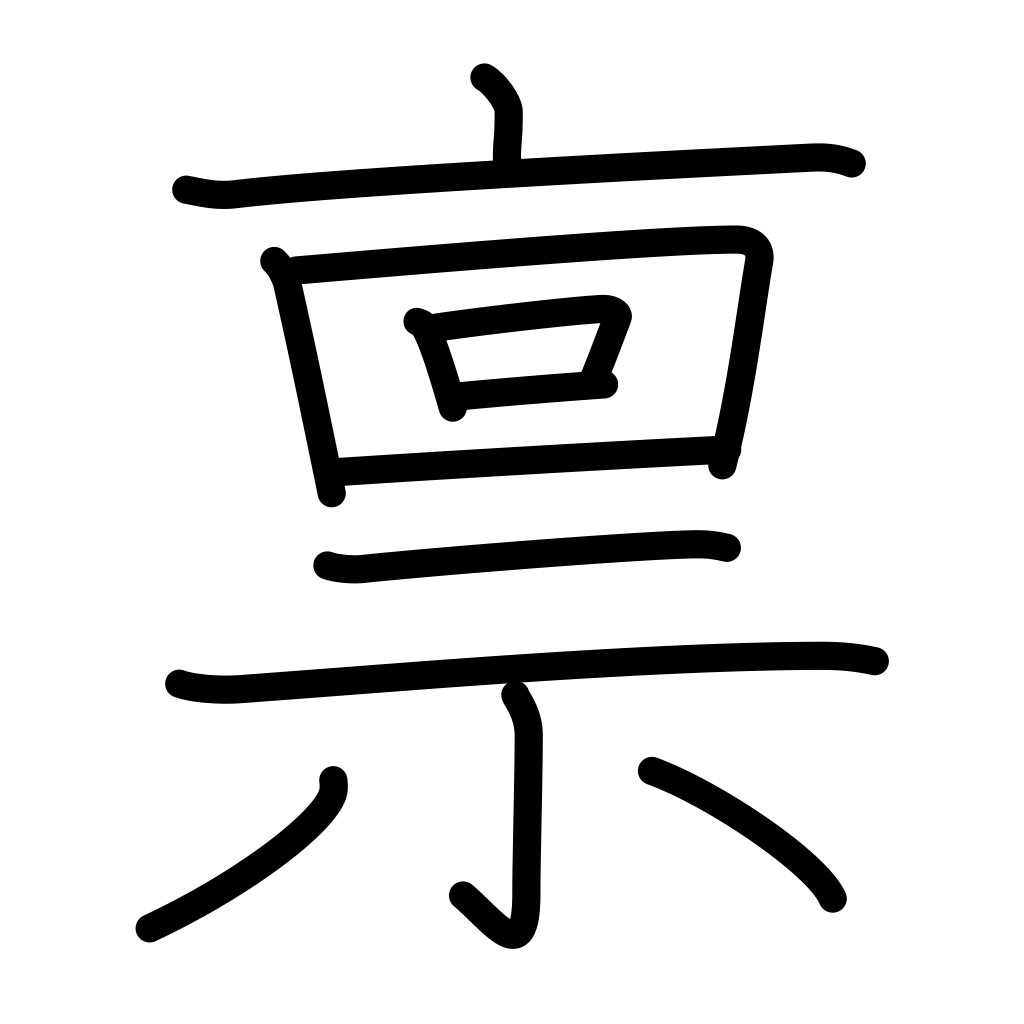
Meaning: salary in rice